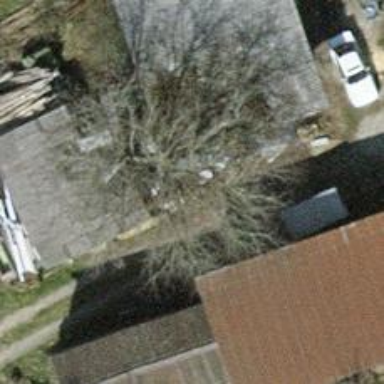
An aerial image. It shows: Single tag "natural: tree."